You are looking at the short-time Fourier spectrogram of a bearing's acceleration signal. What is the most likely bearing condition (normal, inner_race, outer_race, ball)?
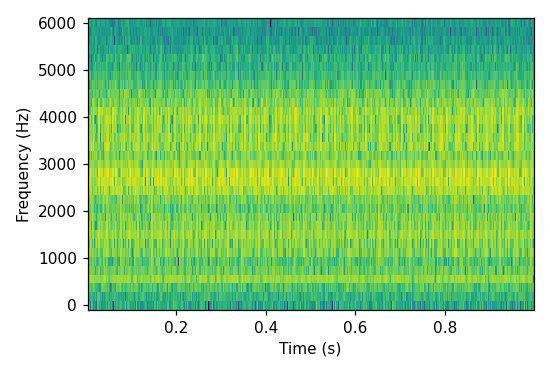
Answer: inner_race